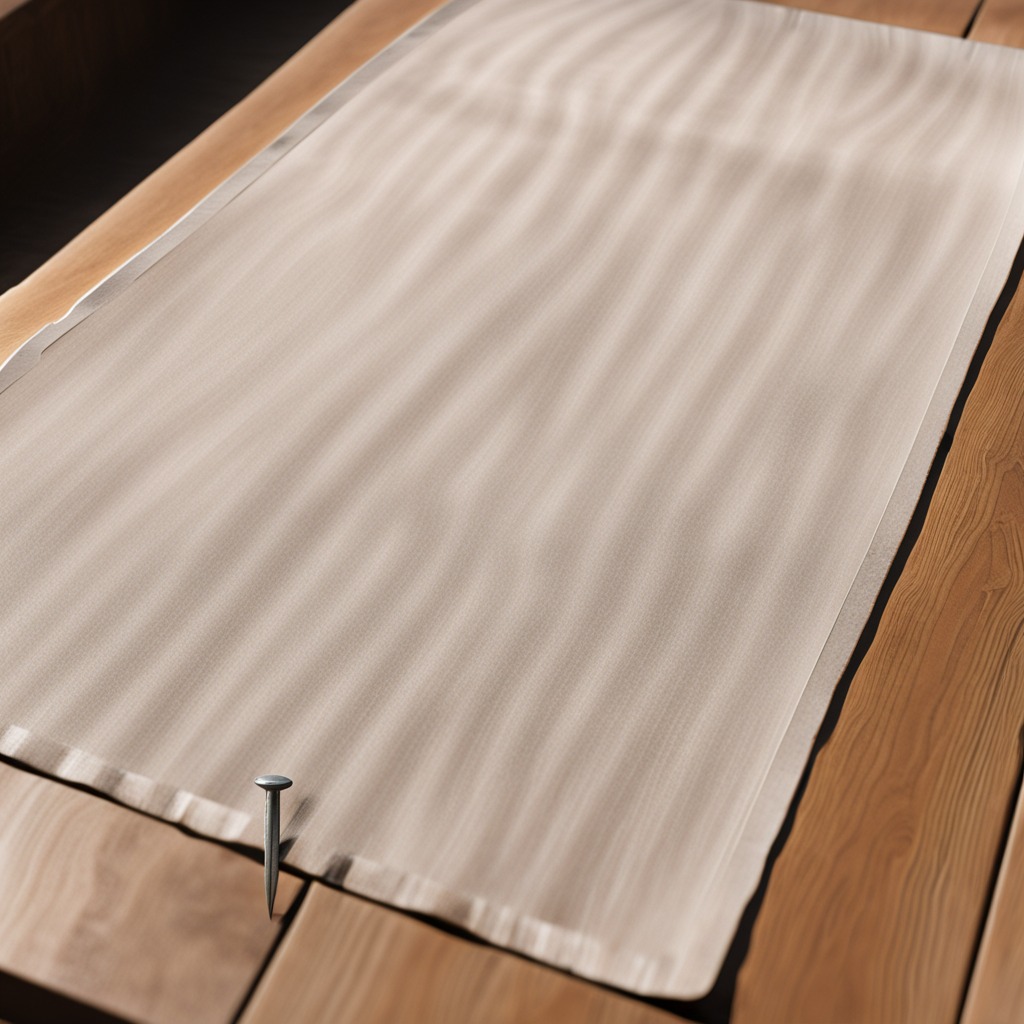
An iron nail is lying on a wooden table.